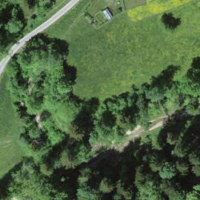
EUNIS habitat code: 41
Species observed at this site:
Pseudochorthippus parallelus
Chorthippus biguttulus
Gomphocerippus rufus